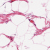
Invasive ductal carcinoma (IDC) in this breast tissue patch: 0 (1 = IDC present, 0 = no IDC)